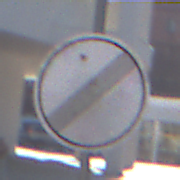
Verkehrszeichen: EndeSaemtlicherBegrenzungen
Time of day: MorningAfternoon
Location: Outdoor (Urban)
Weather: Clear
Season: NotSpecified
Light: Natural